Field crop: maize
Growth stage: 2
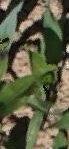
Species: maize